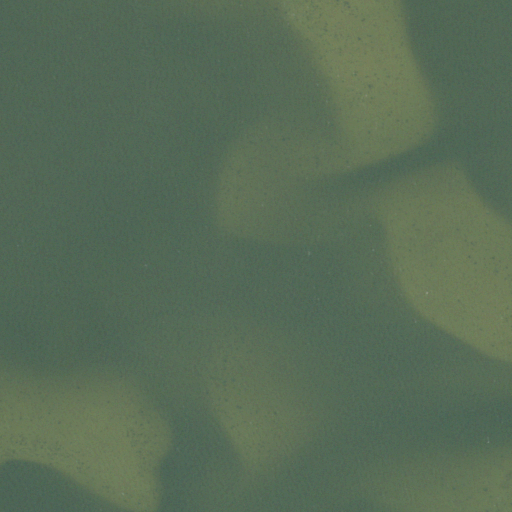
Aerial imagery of bar in Florida named Withlacoochee Reefs containing only open water